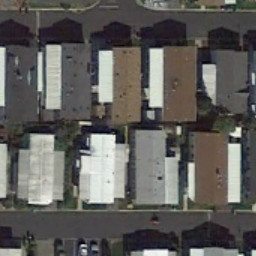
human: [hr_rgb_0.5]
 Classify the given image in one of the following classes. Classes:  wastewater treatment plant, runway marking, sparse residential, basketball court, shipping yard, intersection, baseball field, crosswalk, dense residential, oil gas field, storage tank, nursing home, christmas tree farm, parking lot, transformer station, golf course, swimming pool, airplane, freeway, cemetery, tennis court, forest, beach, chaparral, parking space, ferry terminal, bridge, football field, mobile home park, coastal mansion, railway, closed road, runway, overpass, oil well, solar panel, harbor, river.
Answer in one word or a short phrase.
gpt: mobile home park